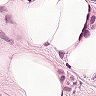
Metastatic tissue present: yes